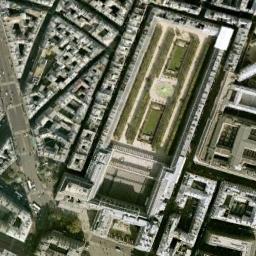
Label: palace